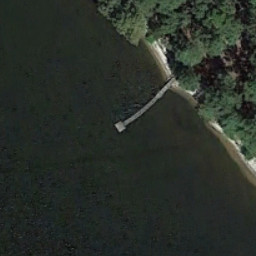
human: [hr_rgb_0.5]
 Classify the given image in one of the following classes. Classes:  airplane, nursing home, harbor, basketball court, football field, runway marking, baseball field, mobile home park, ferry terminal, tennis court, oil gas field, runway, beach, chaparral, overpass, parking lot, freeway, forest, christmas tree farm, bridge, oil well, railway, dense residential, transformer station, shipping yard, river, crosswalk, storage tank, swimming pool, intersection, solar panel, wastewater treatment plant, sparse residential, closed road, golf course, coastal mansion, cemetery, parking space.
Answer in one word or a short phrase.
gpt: ferry terminal